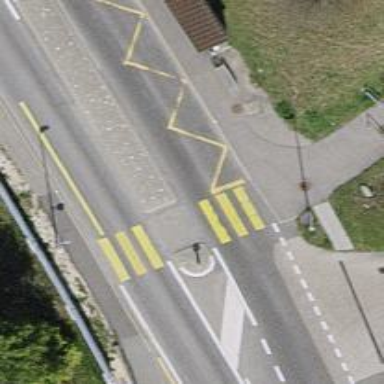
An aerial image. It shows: Zebra crossing on the road.